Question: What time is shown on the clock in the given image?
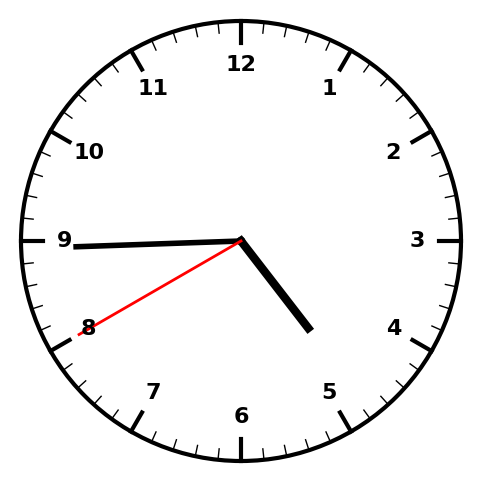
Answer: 04:44:40